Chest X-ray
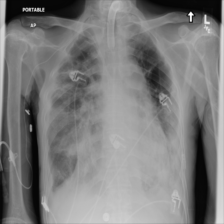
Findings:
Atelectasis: negative
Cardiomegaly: negative
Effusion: positive
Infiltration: negative
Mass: negative
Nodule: negative
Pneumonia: positive
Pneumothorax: negative
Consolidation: negative
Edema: negative
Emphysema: negative
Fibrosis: negative
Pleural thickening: negative
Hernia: negative